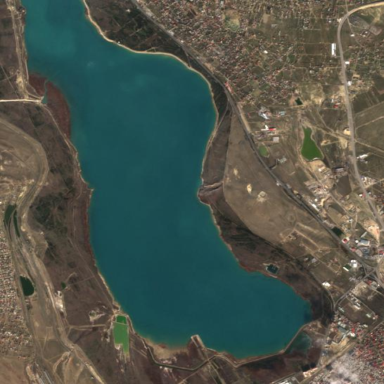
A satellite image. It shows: Reservoir filled with water.